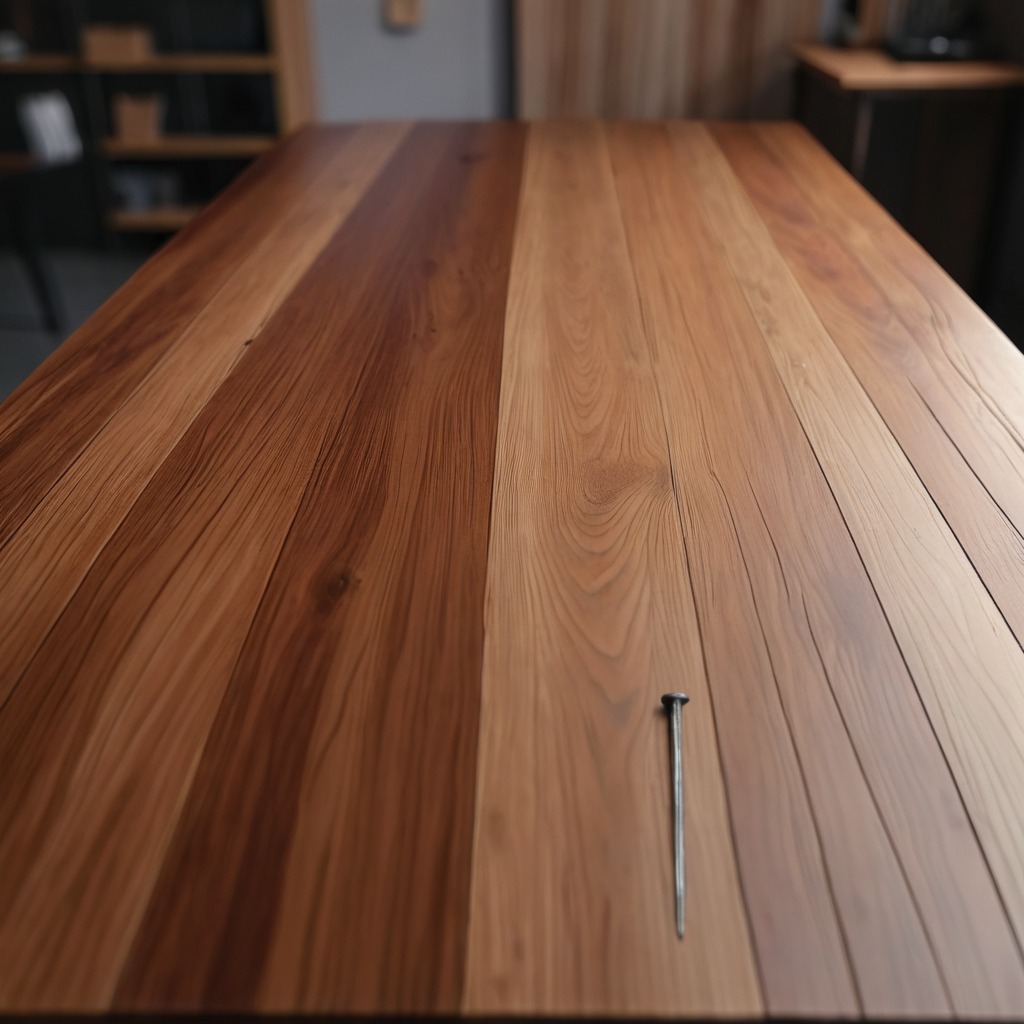
A nail is lying on a wooden table.